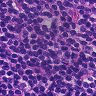
Metastatic tissue present: no